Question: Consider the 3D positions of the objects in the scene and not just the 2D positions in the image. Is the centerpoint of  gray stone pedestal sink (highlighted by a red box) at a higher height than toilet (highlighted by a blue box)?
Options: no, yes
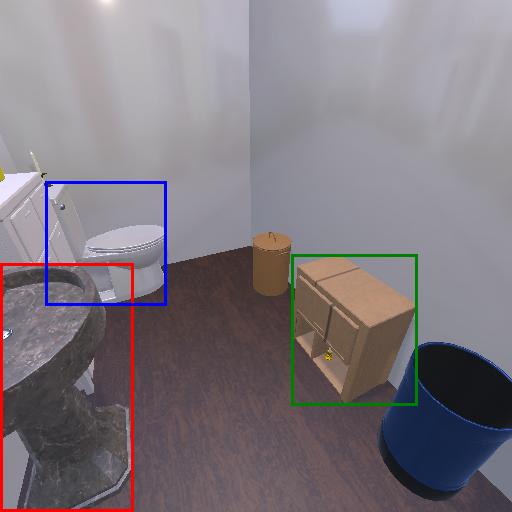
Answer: no